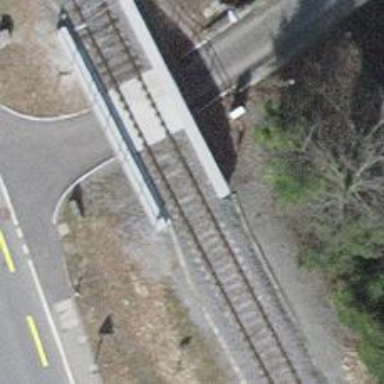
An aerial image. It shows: Bridge with electrified railway tracks featuring contact line.